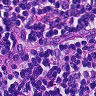
Metastatic tissue present: no